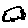
Label: cloud